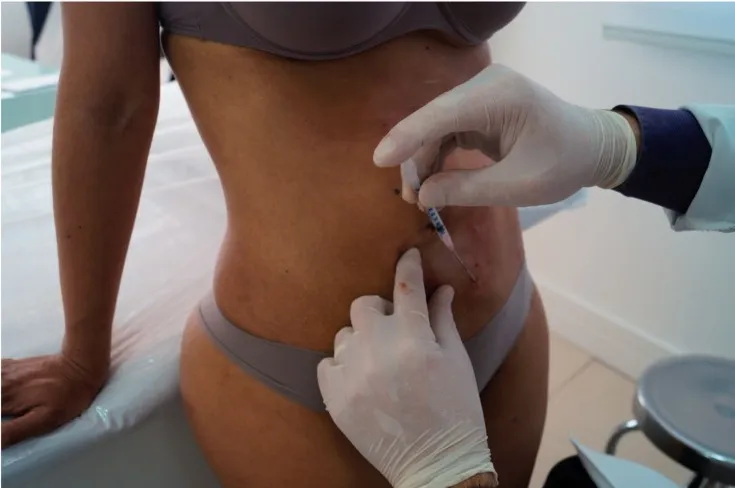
(A-B) Treatment fill with synthetic implant.
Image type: medical_photograph (other_medical_photograph)